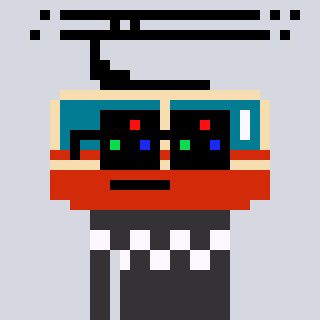
a pixel art character with square black sunglasses, a tram wagon-shaped head and a grayscale-colored body on a cool background